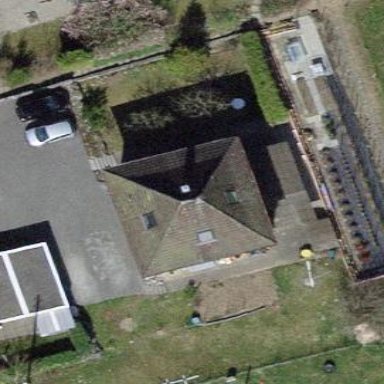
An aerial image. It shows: Simple house.